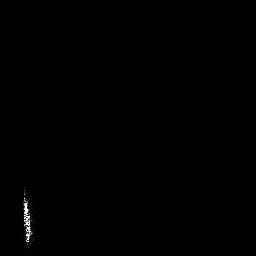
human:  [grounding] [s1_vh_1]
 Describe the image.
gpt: In the satellite image, there is  <ref>1 medium ship </ref> <box>[[7, 71, 12, 96, 0]]</box> located at bottom left.